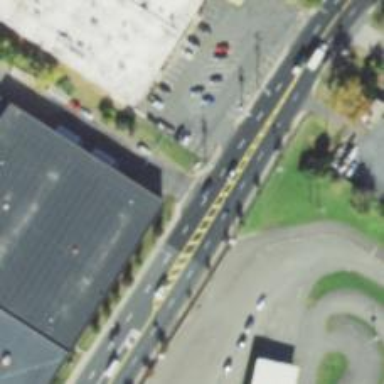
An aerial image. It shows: Marked crossing on footway.